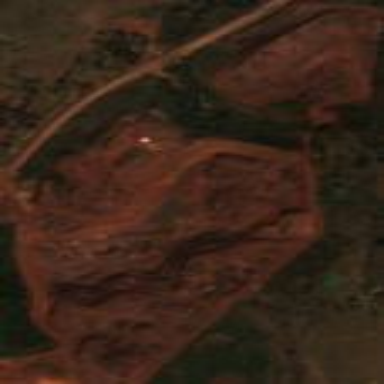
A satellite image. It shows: Quarry area.